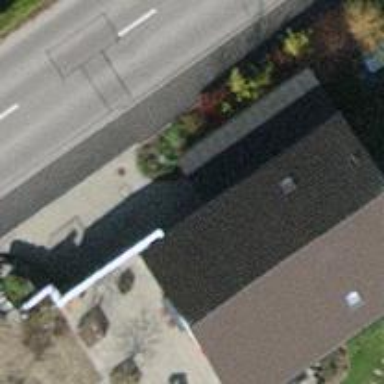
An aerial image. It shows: Detached building with gabled roof.